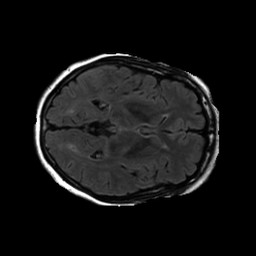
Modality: FLAIR
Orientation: axial
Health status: ill
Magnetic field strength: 3 T